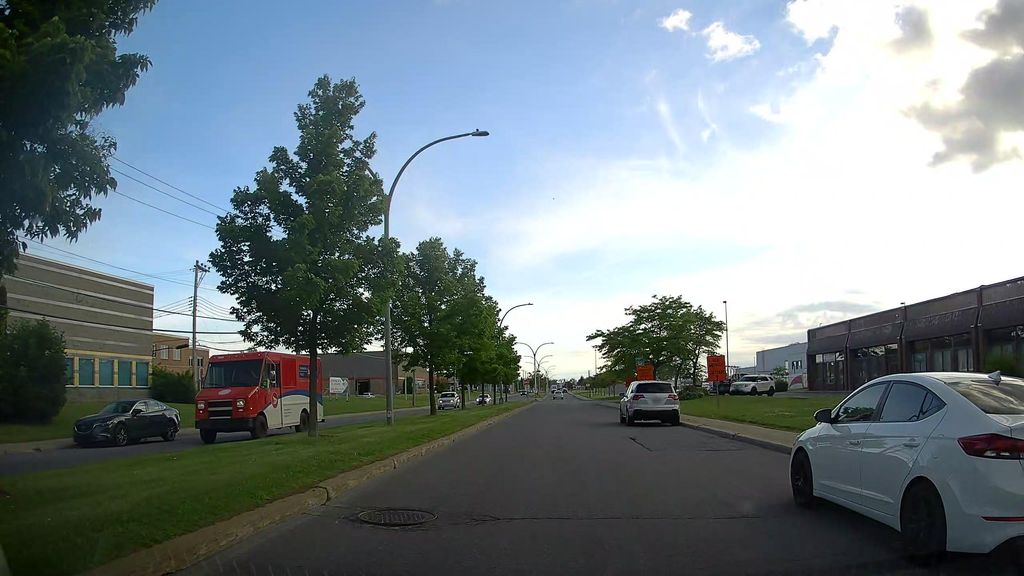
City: montreal